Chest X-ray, AP view. Patient: 53 years old, sex M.
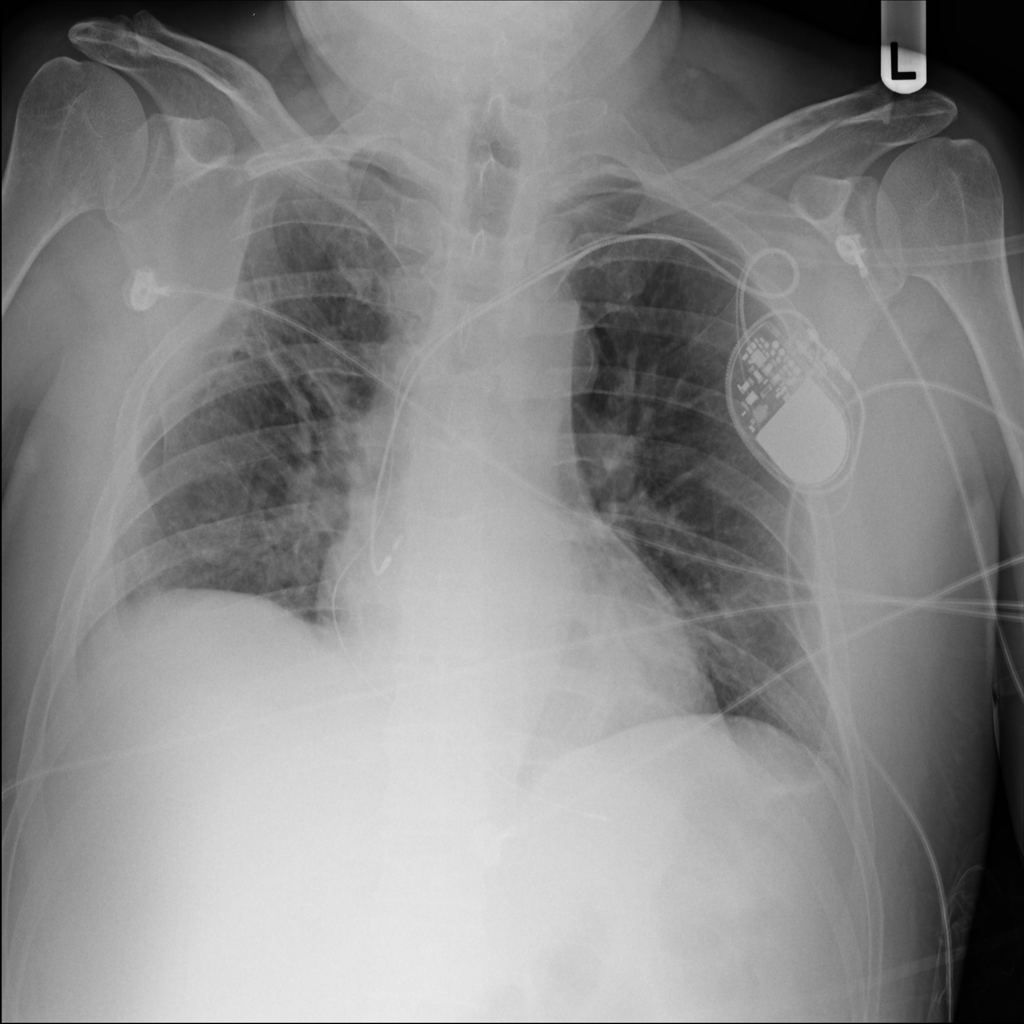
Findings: No Finding